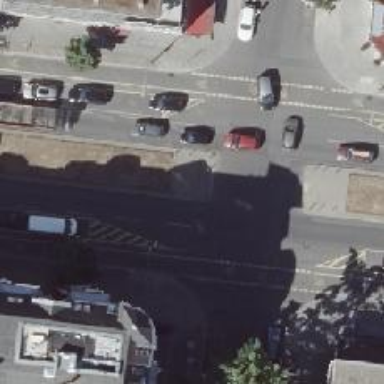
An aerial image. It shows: Footway located on traffic island.